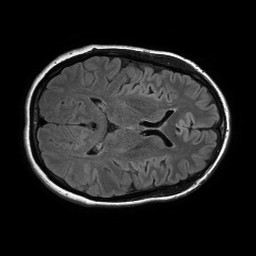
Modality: FLAIR
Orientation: axial
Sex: female
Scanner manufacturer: philips
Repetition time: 11 s
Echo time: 0.125 s